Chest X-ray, AP view. Patient: 6 years old, sex M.
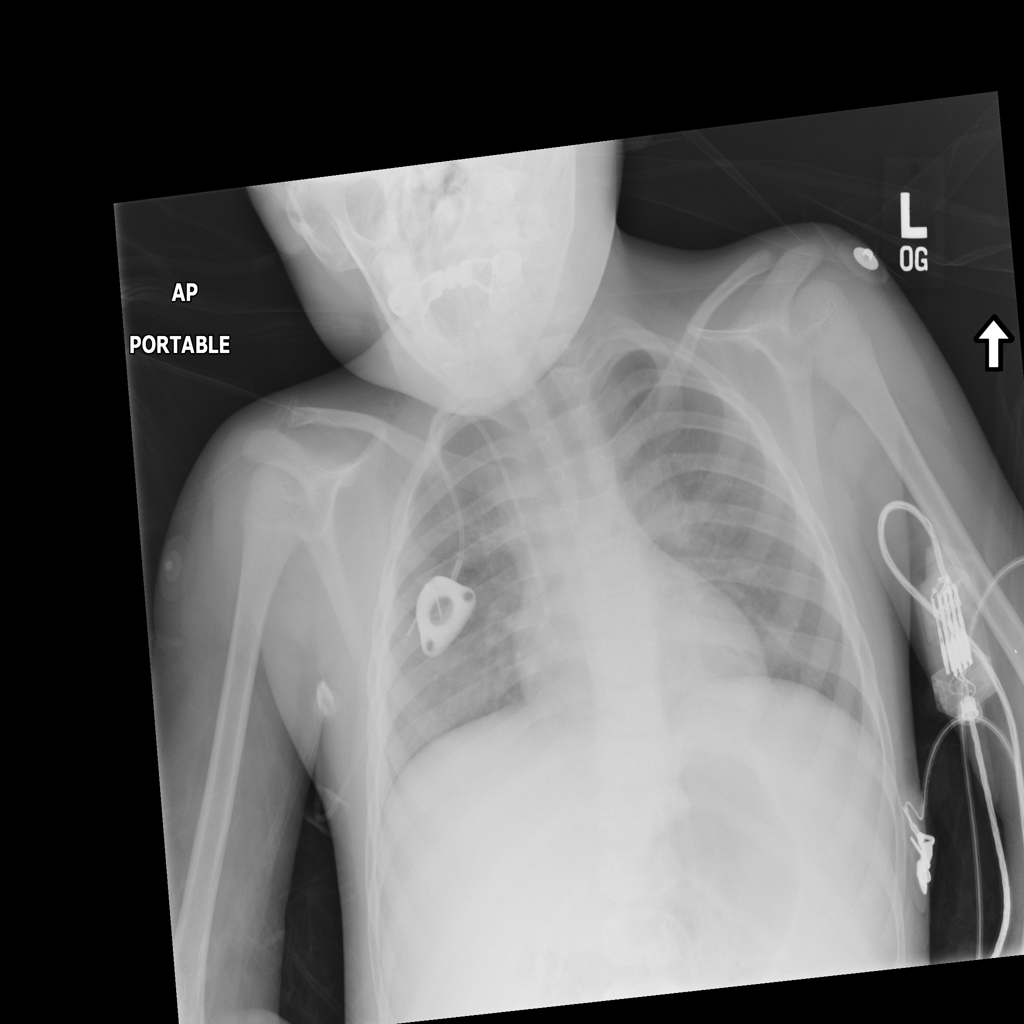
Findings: Infiltration